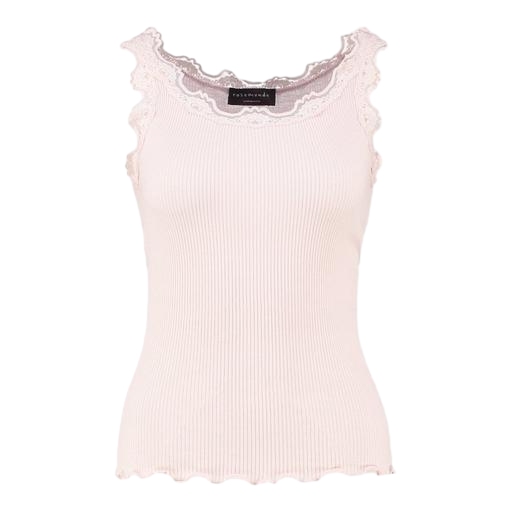
lace-trimmed ribbed tank, pink lace-accented top, pink lace-trim top, white background